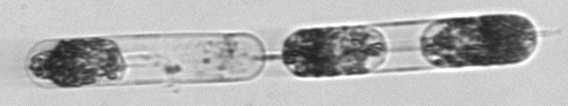
Label: Hemiaulus